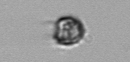
Label: Dinophyceae